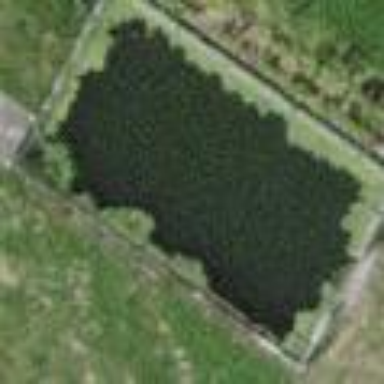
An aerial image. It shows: Emergency water tank.